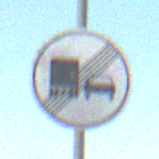
Verkehrszeichen: EndeUeberholverbotKraftfahrzeuge
Umgebung: Outdoor, Nature
Tageszeit: SunriseSunset
Wetter: PartlyCloudy
Licht: Natural
Jahreszeit: NotSpecified
Kontrast: LowContrast